Question:
I install git-1.8 in windows7, but encounter this problem(nearly every time when I use 'git config' or some else), can someone tell why and how to fix?
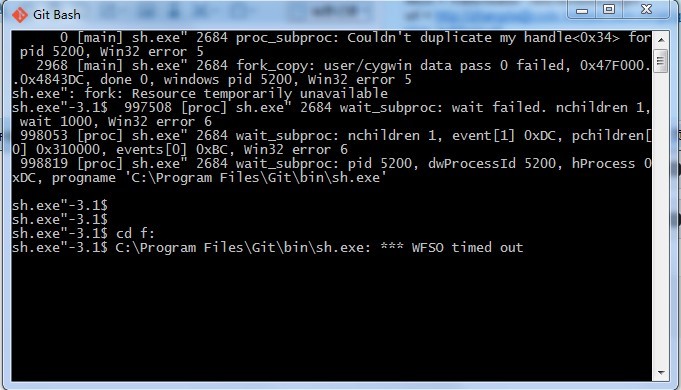
Answer: I have both msysgit and GitHub for Windows, but I would recommend using the portable version of msysgit in order to avoid any conflict in the Windows registry.
Also, 'WFSO' is a <URL>
> With the addition of the multiplexing there is a second thread reading from the socket before the client is spawned and it continues until after all the data from the child is supposed to be written. This causes a deadlock.
I try not use them at the same time.